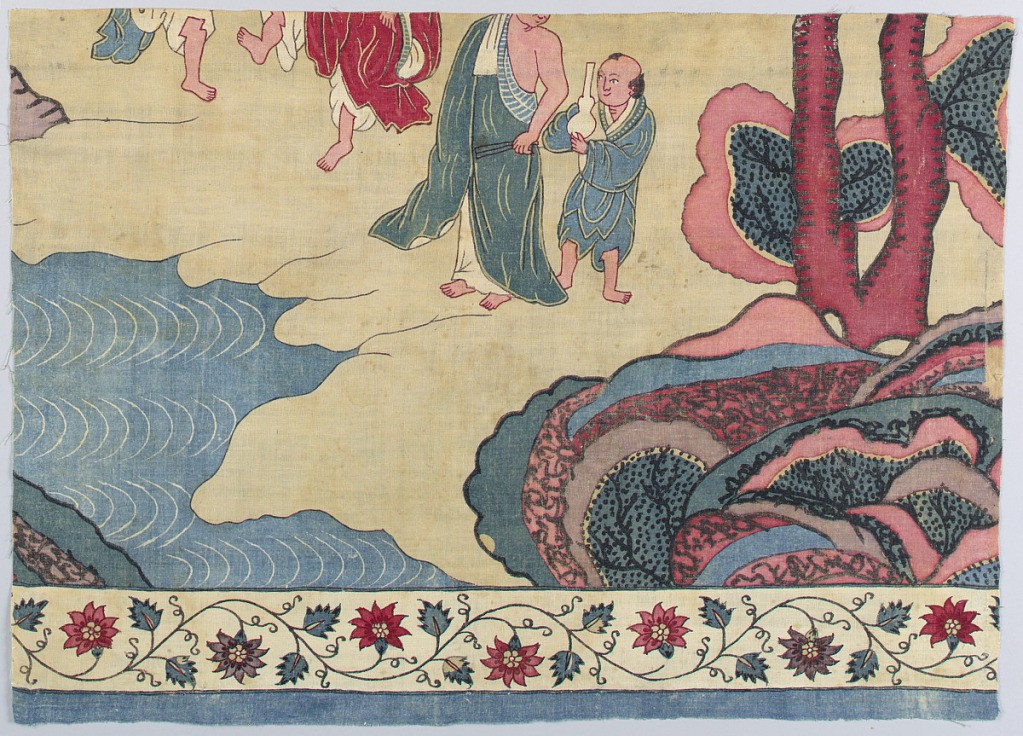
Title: Chintz fragment
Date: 18th century
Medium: cotton Technique: mordants for black, 2 reds and 2 purples applied by brush and pen; madder dyed; blue applied over resist by immersion; yellow applied by brush; chintz on plain weave
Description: Fragment of a larger panel showing figures in Asian-style dress.